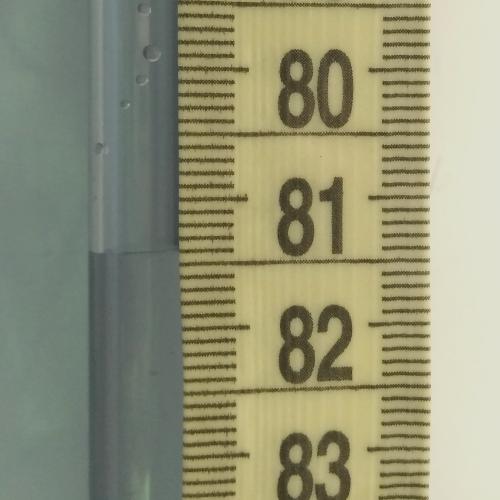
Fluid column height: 81.4 cm